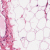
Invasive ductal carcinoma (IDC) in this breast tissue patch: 0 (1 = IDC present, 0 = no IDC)